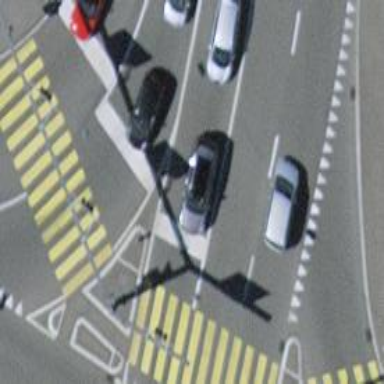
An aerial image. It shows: Road with traffic signals controlling the flow of traffic.